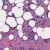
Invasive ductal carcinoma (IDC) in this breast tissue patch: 1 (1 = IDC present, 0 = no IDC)